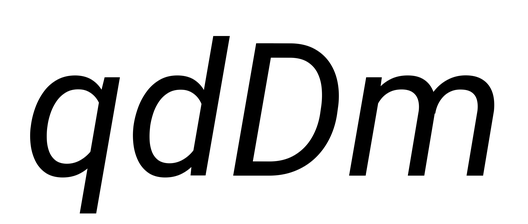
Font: Roboto-Italic_Italic